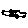
Label: car